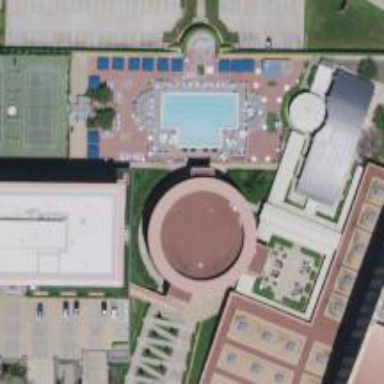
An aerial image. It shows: Fitness center located in leisure land.